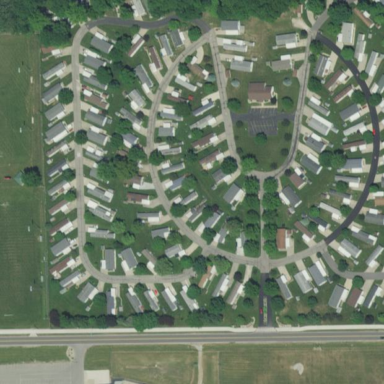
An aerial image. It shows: Residential area designated as trailer park.